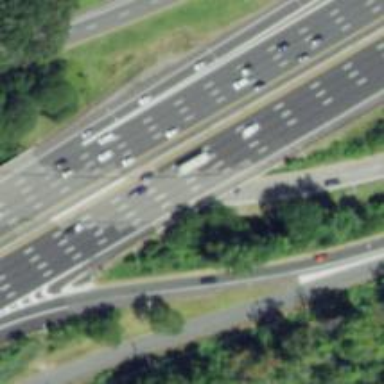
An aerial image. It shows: Motorway bridge spanning urban freeway/expressway.